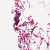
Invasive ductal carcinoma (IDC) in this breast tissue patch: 0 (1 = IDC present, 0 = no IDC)